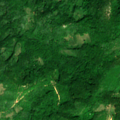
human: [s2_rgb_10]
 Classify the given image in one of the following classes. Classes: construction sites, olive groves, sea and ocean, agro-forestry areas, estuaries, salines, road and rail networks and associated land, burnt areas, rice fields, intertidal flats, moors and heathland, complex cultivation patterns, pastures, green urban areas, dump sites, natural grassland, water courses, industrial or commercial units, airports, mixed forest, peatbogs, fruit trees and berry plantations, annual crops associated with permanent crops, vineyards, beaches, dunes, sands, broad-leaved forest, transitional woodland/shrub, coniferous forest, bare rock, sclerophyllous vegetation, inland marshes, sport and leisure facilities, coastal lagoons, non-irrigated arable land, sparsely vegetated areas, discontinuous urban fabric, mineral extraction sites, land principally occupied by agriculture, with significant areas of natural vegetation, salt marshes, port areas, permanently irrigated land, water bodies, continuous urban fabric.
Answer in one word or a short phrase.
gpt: land principally occupied by agriculture, with significant areas of natural vegetation, broad-leaved forest, transitional woodland/shrub